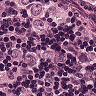
Metastatic tissue present: yes